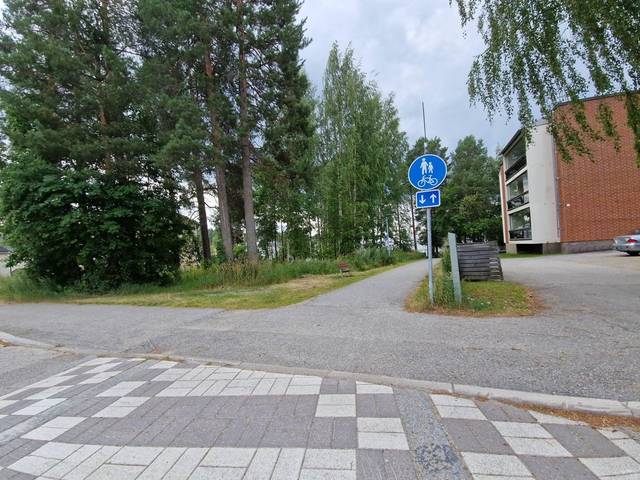
Region: Finland
Coordinates: 64.132, 28.386